Question: Using Regex in JS I'm trying to match all '<' and '>' which are not part of a specific HTML element. In the below example, I try to exclude those associated with <sup> and </sup> but my current expression still matches with > at the end of the element.
How can I also exclude the ending > of the element?
Current expression:
'''
/(?!<\/?sup>)[<>]/gi
'''

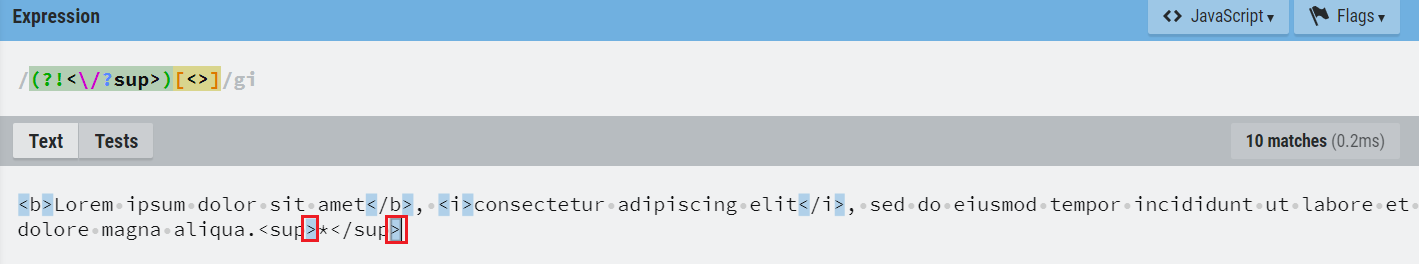
Answer: Almost there; the special tag can show up before or after a tag, e.g. using (<URL>:
'''
(?<!sup)<URL>
'''
Or if you want to make it more readable: '<(?!\/?sup)|(?<!\/?sup)>'
We could optimize this with possessive quantifiers; unfortunately, JS does not support them.